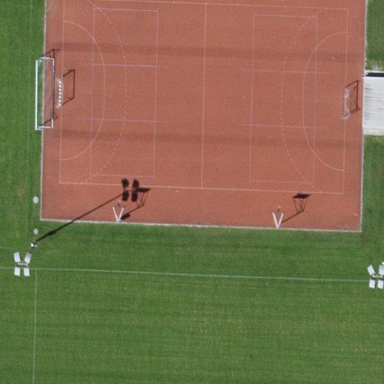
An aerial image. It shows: Multi-sport pitch on leisure land.